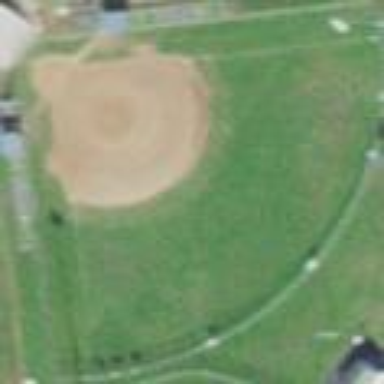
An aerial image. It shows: Baseball pitch for leisure land activities.